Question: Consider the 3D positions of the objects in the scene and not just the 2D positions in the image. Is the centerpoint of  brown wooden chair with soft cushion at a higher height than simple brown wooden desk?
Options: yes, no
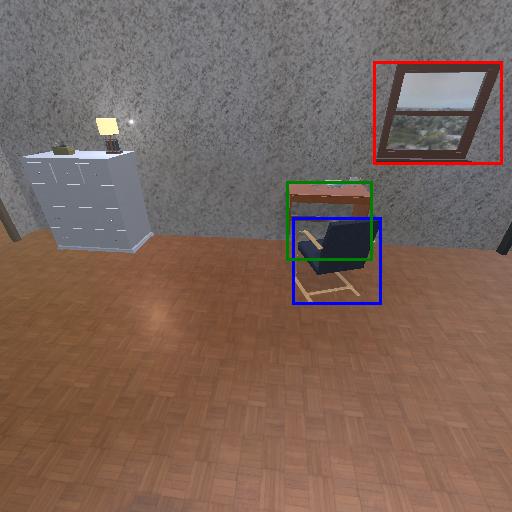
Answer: yes